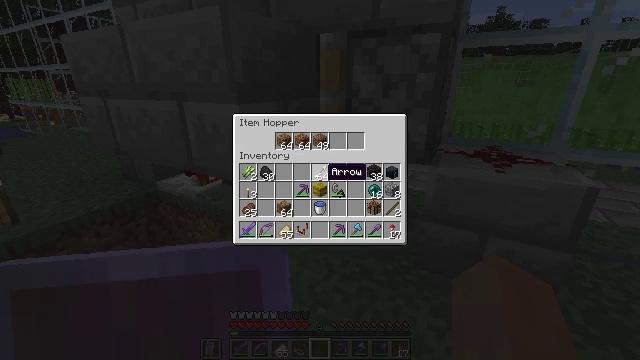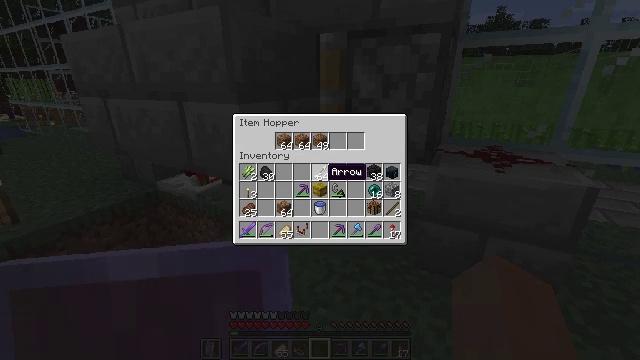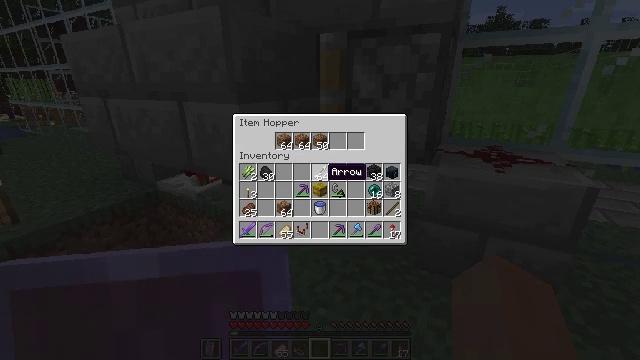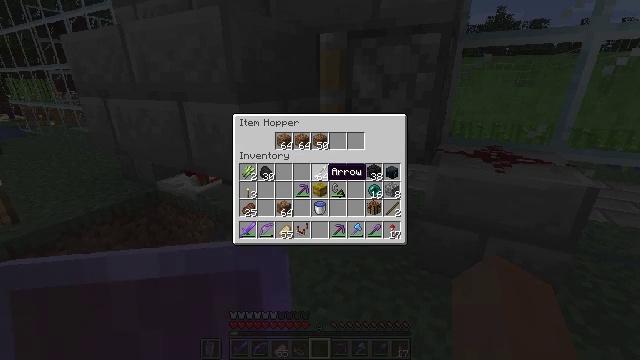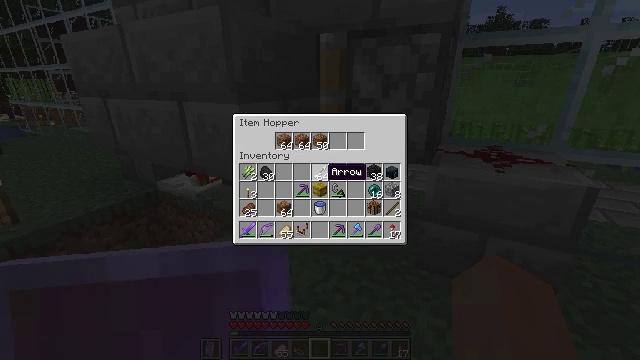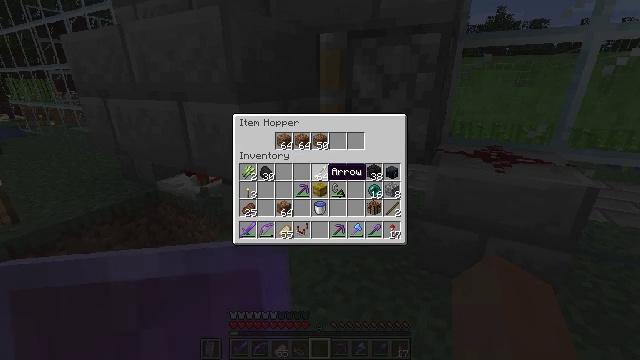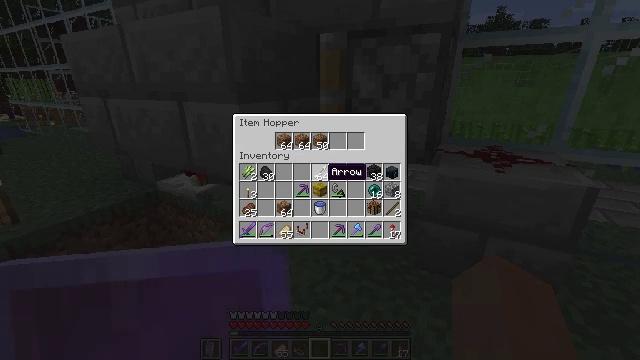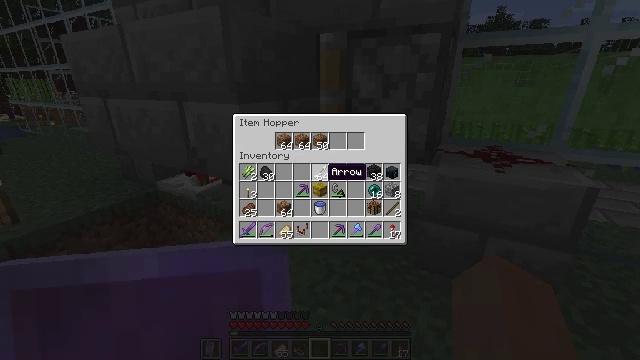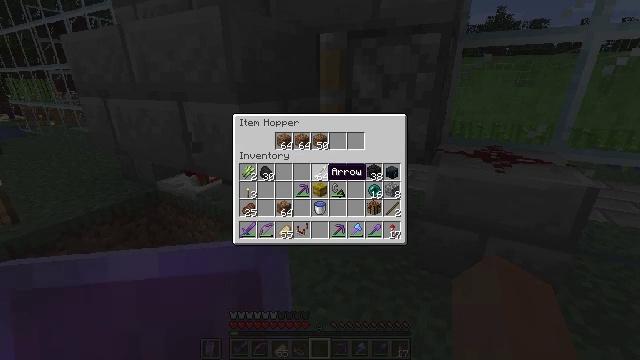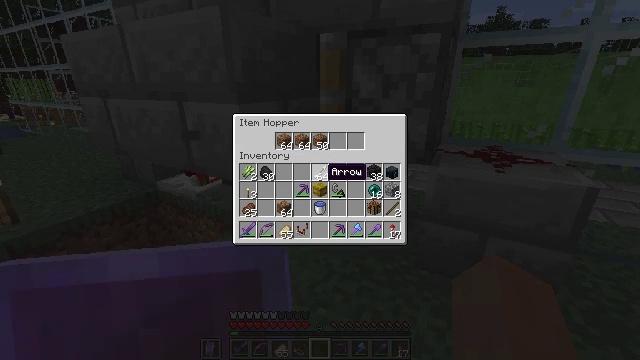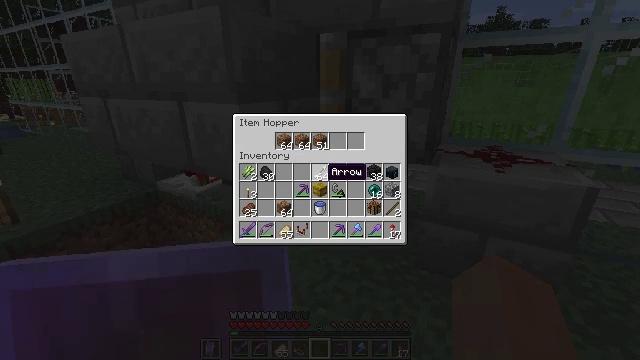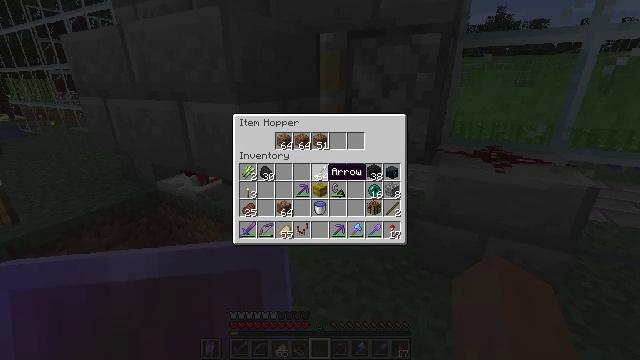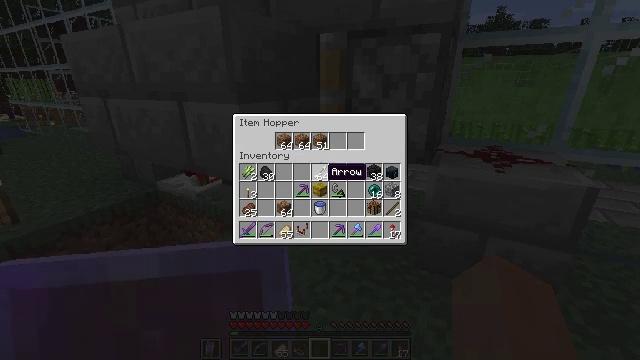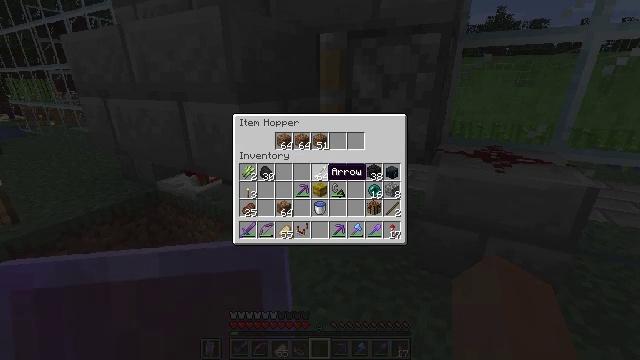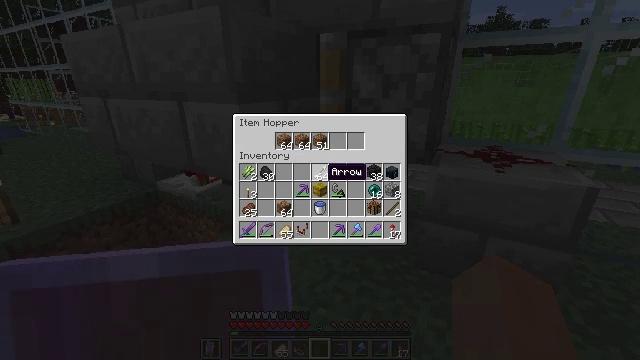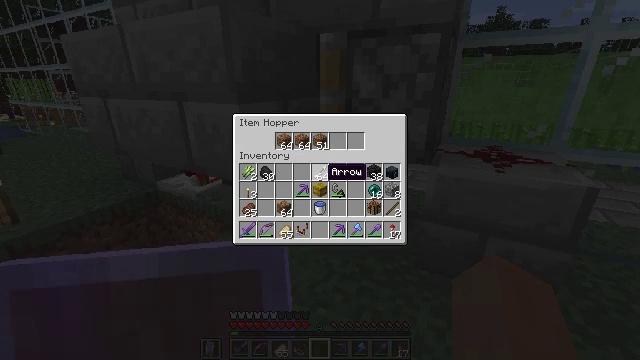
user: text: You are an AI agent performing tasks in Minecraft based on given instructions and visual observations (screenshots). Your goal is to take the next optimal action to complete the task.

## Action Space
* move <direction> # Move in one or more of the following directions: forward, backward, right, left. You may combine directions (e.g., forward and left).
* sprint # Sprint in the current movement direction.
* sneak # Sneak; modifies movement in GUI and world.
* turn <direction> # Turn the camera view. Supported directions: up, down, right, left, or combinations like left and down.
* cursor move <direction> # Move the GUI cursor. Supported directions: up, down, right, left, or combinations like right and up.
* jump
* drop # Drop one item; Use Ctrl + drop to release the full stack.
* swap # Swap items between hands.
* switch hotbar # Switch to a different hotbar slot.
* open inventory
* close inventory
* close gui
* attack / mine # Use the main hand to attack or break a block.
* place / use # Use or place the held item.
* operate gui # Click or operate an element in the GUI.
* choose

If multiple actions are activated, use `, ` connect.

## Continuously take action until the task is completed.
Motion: motion action
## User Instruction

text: Mine the comparator to reclaim it.
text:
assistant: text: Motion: no_op
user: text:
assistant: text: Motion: no_op
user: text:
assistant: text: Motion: no_op
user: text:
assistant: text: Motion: no_op
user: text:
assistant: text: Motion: no_op
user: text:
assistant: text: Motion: no_op
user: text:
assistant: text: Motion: no_op
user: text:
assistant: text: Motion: no_op
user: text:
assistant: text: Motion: no_op
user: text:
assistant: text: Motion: no_op
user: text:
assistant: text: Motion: no_op
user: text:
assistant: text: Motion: no_op
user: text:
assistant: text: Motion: no_op
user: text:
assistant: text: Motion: no_op
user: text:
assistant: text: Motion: no_op
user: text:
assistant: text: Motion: no_op
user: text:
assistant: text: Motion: no_op
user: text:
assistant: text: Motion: no_op
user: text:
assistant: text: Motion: no_op
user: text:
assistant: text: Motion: no_op
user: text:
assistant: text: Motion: no_op
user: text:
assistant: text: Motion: no_op
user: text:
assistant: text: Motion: no_op
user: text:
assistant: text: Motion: no_op
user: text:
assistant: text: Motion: no_op
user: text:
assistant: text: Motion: no_op
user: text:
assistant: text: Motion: no_op
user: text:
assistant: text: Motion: no_op
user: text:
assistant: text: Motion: no_op
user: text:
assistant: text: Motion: no_op